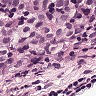
Metastatic tissue present: yes